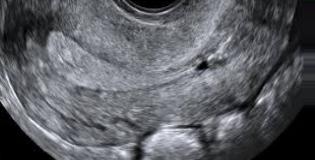
Label: notinfected